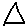
Label: triangle